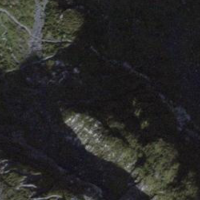
EUNIS habitat code: 48
Species observed at this site:
Periparus ater